Question: HI all.
I am working on some code to send/receive SMS messages through Zeep Mobile (<URL>.
I have looked at their google groups and even contacted their support but they've not been very good at communicating back and I am really flying blind now.
I have to get integrated with them (work has required it) and I'm not sure why my code is not working. So, I'm wondering if anyone out there has any C# .Net code that they won't mind sharing so that I may integrate that into my app.
Of course, this is all dependent on whether you have experience with Zeep or not. If you want me post my code, I can do that too. Let me know.
Thanks and I really appreciate the help.
**
## EDIT: I HAVE ADDED SOURCE CODE HERE IN CASE ANYONE CAN HELP WITH THIS!
**
Please forgive the sloppy code. Its just something I threw together to test Zeep and I'm hoping someone can give it a shot. (.Net 3.5 console app in case you want to build it).
'''
using System;
using System.Collections.Generic;
using System.Collections.Specialized;
using System.Linq;
using System.Text;
using System.Net;
using System.Net.Sockets;
using System.Net.Security;
using System.Web;
using System.Web.Handlers;
using System.IO;
using System.Security.Cryptography;
using System.Security.Cryptography.X509Certificates;
namespace ConsoleApplication1
{
class Program
{
public static string API_KEY = "MY_API_KEY";
public static string SECRET_ACCESS_KEY = "MY_SECRET_KEY";
public static string PATTERN_RFC1123 = "ddd, dd MMM yyyy HH:mm:ss " + "GMT";
static void Main(string[] args)
{
// URL for sending message -
// send_message = "https://api.zeepmobile.com/messaging/2008-07-14/send_message";
// blast_message = "https://api.zeepmobile.com/messaging/2008-07-14/blast_message";
string apiurl = "https://api.zeepmobile.com/messaging/2008-07-14/blast_message";
// FORMAT must be Sun, 06 Nov 1994 08:49:37 GMT
string http_date = DateTime.UtcNow.ToString("r");
// Text to send
string body = HttpUtility.UrlEncode("Test message.", System.Text.Encoding.UTF8);
// NOTE: Use 'user_id=22&body=' instead of just 'body=' when sending a message to a user.
// 22 is a user I have previously registered with ZEEP and is used for testing purposes.
string parameters = "body=" + body;
// String that will be converted into a signature.
string canonicalString = API_KEY + http_date + parameters;
//------------START HASH COMPUTATION---------------------
// Compute the Base64 HMACSHA1 value
HMACSHA1 hmacsha1 = new HMACSHA1(SECRET_ACCESS_KEY.ToByteArray());
// Compute the hash of the input file.
byte[] hashValue = hmacsha1.ComputeHash(canonicalString.ToByteArray());
String b64Mac = hashValue.ToBase64String();
String authentication = String.Format("Zeep {0}:{1}", API_KEY, b64Mac);
//-----------END HASH COMPUTATION------------------------
// We are using TCPClient instead of an HTTPWebRequest because we need to manually
// set the "Headers" such as Date, Authorization etc which cannot easily be done with HTTPWebRequest.
Uri reqUrl = new Uri(apiurl);
TcpClient client = new TcpClient(reqUrl.Host, reqUrl.Port);
NetworkStream netStream = client.GetStream();
// SSLStream is used for secure communication. ZEEP requires the use of SSL to send and SMS.
System.Net.Security.SslStream sslStream = new System.Net.Security.SslStream(
netStream,
false,
new System.Net.Security.RemoteCertificateValidationCallback(ValidateServerCertificate));
sslStream.AuthenticateAsClient(reqUrl.Host);
// POST content we are going to transmit over the SSL channel.
// See. http://zeepmobile.com/developers/documentation/messaging/2008-07-14/rest_api#send_message
System.IO.StreamWriter s = new System.IO.StreamWriter(sslStream);
s.WriteLine(String.Format("POST {0} HTTP/1.1", "/api/blast"));
s.WriteLine(String.Format("Host: {0}", "api.zeepmobile.com"));
s.WriteLine(String.Format("Authorization: Zeep {0}:{1}", API_KEY, b64Mac));
s.WriteLine(String.Format("Date: {0}", http_date));
s.WriteLine(String.Format("Content-Type: {0}", "application/x-www-form-urlencoded"));
s.WriteLine(String.Format("Content-Length: {0}", parameters.Length));
s.WriteLine(String.Format("{0}", parameters));
s.Flush();
System.IO.StreamReader r = new StreamReader(sslStream);
string resp = r.ReadToEnd();
Console.WriteLine(resp);
r.Close();
}
// The following method is invoked by the RemoteCertificateValidationDelegate.
// We want to make sure the SSL has no Policy errors and is safe.
public static bool ValidateServerCertificate(
object sender,
X509Certificate certificate,
X509Chain chain,
SslPolicyErrors sslPolicyErrors)
{
if (sslPolicyErrors == SslPolicyErrors.None)
return true;
Console.WriteLine("Certificate error: {0}", sslPolicyErrors);
// Do not allow this client to communicate with unauthenticated servers.
return false;
}
}
public static class Extensions
{
public static byte[] ToByteArray(this string input)
{
UTF8Encoding encoding = new UTF8Encoding();
return encoding.GetBytes(input);
}
public static string ToBase64String(this byte[] input)
{
return Convert.ToBase64String(input);
}
}
}
'''
## Error
What is happening when I run this code is the error shown in the following image.

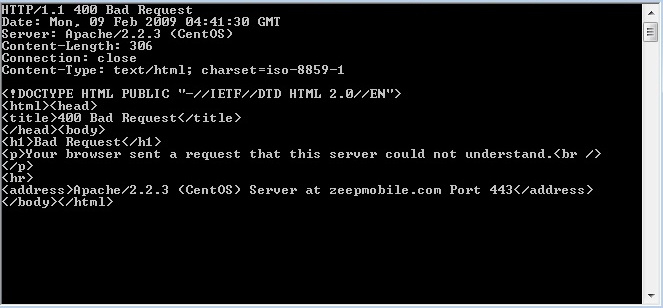
Answer: ## SOLUTION:
OK. I worked on it all last night and I made some progress. I used Fiddler to construct the POST message to see any discrepancies between what I had above and what the server expected.
I have got it sending the message and returning a HTTP 200 OK response. Again, this code is not production ready, its just something to test and see if I can get Zeep working. Thank you all who responded and if your looking for ZEEP code, I hope this can help you.
---
'''
using System;
using System.Collections.Generic;
using System.Collections.Specialized;
using System.Linq;
using System.Text;
using System.Net;
using System.Net.Sockets;
using System.Net.Security;
using System.Web;
using System.Web.Handlers;
using System.IO;
using System.Security.Cryptography;
using System.Security.Cryptography.X509Certificates;
namespace ConsoleApplication1
{
class Program
{
public static string API_KEY = "YOUR_API_KEY_GOES_HERE! INCLUDE DASHES!";
public static string SECRET_ACCESS_KEY = "YOUR_SECRET_KEY_GOES_HERE!";
static void Main(string[] args)
{
Console.WriteLine("BLAST -
");
BlastTcpPost();
Console.WriteLine("SEND -
");
SendTcpPost();
}
/// <summary>
/// Send a BLAST to all users in your ZEEP account.
/// </summary>
public static void BlastTcpPost()
{
SendSMS(
"https://api.zeepmobile.com/messaging/2008-07-14/blast_message", // URL for Send_Message
"You are on blast", // Message to send
string.Empty // No UserId to send.
);
}
/// <summary>
/// Send a single message to a user in your ZEEP account.
/// </summary>
public static void SendTcpPost()
{
// Note:- 22 I use for the UserId is just a user I have signed up. Yours may be different and you
// might want to pass that in as a parameter.
SendSMS(
"https://api.zeepmobile.com/messaging/2008-07-14/send_message", // URL for Send_Message
"You are a user...good job!", // Message to send
"22" // User Id in your system.
);
}
/// <summary>
/// Uses a TCPClient and SSLStream to perform a POST.
/// </summary>
/// <param name="requestUrl">URL that the POST must be directed to.</param>
/// <param name="body">Message that is to be sent.</param>
/// <param name="user">UserId in your Zeep System. Only required if your sending a Single Message to a User.
/// Otherwise, just send a string.Empty.</param>
/// <returns>Response from the server. (although it will write the response to console)</returns>
public static string SendSMS(string requestUrl, string body, string user)
{
string parameters = "";
string requestHeaders = "";
string responseData = "";
// FORMAT must be Sun, 06 Nov 1994 08:49:37 GMT
string http_date = DateTime.UtcNow.ToString("r");
// Clean the text to send
body = HttpUtility.UrlEncode(body, System.Text.Encoding.UTF8);
if (user.Length > 0) parameters += "user_id=" + user + "&";
if (body.Length > 0) parameters += "body=" + body;
// String that will be converted into a signature.
string canonicalString = API_KEY + http_date + parameters;
//------------START HASH COMPUTATION---------------------
// Compute the Base64 HMACSHA1 value
HMACSHA1 hmacsha1 = new HMACSHA1(SECRET_ACCESS_KEY.ToByteArray());
// Compute the hash of the input file.
byte[] hashValue = hmacsha1.ComputeHash(canonicalString.ToByteArray());
String b64Mac = hashValue.ToBase64String();
String authentication = String.Format("Zeep {0}:{1}", API_KEY, b64Mac);
//-----------END HASH COMPUTATION------------------------
string auth = String.Format("Zeep {0}:{1}", API_KEY, b64Mac);
System.Uri uri = new Uri(requestUrl);
System.Net.Sockets.TcpClient client = new System.Net.Sockets.TcpClient(uri.Host, uri.Port);
string requestMethod = "POST " + uri.LocalPath + " HTTP/1.1
";
// Set Headers for the POST message
requestHeaders += "Host: api.zeepmobile.com
";
requestHeaders += "Authorization: " + auth + "
";
requestHeaders += "Date: " + DateTime.UtcNow.ToString("r") + "
";
requestHeaders += "Content-Type: application/x-www-form-urlencoded
";
requestHeaders += "Content-Length: " + parameters.ToByteArray().Length + "
";
requestHeaders += "
";
// Get the data to be sent as a byte array.
Byte[] data = System.Text.Encoding.UTF8.GetBytes(requestMethod + requestHeaders + parameters + "
");
// Send the message to the connected TcpServer.
NetworkStream stream = client.GetStream();
// SSL Authentication is used because the Server requires https.
System.Net.Security.SslStream sslStream = new System.Net.Security.SslStream(
stream,
false,
new System.Net.Security.RemoteCertificateValidationCallback(ValidateServerCertificate));
sslStream.AuthenticateAsClient(uri.Host);
// Send the data over the SSL stream.
sslStream.Write(data, 0, data.Length);
sslStream.Flush();
// Receive the TcpServer.response.
for (int i = 0; i < 100; i++)
{
if (stream.DataAvailable)
{
break;
}
System.Threading.Thread.Sleep(100);
}
Byte[] bytes = new byte[1024];
System.Text.StringBuilder sb = new System.Text.StringBuilder();
while (stream.DataAvailable)
{
int count = sslStream.Read(bytes, 0, 1024);
if (count == 0)
{
break;
}
sb.Append(System.Text.Encoding.UTF8.GetString(bytes, 0, count));
}
responseData = sb.ToString();
Console.WriteLine(responseData);
// Close everything.
client.Close();
return responseData;
}
// The following method is invoked by the RemoteCertificateValidationDelegate.
// We want to make sure the SSL has no Policy errors and is safe.
public static bool ValidateServerCertificate(
object sender,
X509Certificate certificate,
X509Chain chain,
SslPolicyErrors sslPolicyErrors)
{
// Somehow the cert always has PolicyErrors so I am returning true regardless.
return true;
//if (sslPolicyErrors == SslPolicyErrors.None)
// return true;
//Console.WriteLine("Certificate error: {0}", sslPolicyErrors);
//// Do not allow this client to communicate with unauthenticated servers.
//return false;
}
}
public static class Extensions
{
public static byte[] ToByteArray(this string input)
{
UTF8Encoding encoding = new UTF8Encoding();
return encoding.GetBytes(input);
}
public static string ToBase64String(this byte[] input)
{
return Convert.ToBase64String(input);
}
}
}
'''